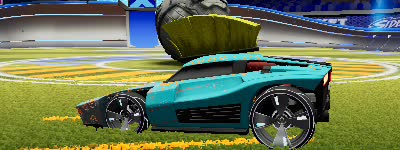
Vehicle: breakout